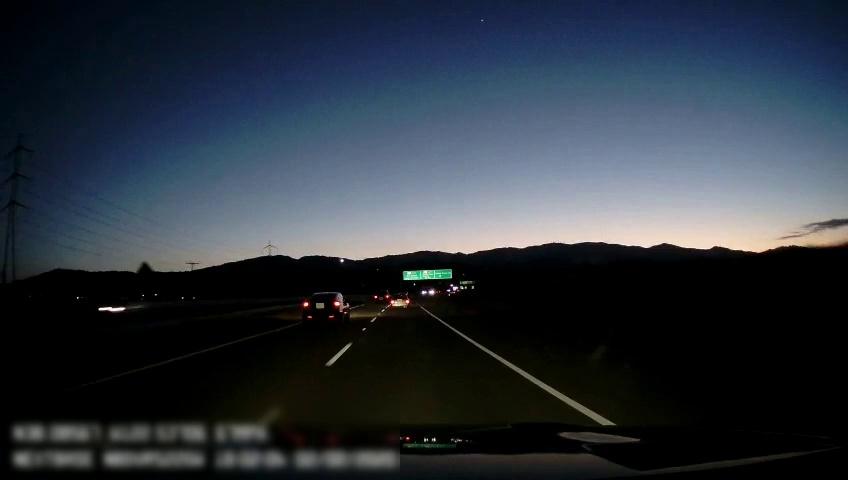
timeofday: Dusk/Dawn/Twilight
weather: Other
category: Drivable Space
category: Drivable Space
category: Vehicles | Car
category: Vehicles | SUV
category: Vehicles | Car
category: Vehicles | Car
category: Lanes | Alternate Lane
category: Lanes | Current Lane
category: Lanes | Current Lane
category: Traffic | Signs
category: Traffic | Signs
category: Traffic | Signs